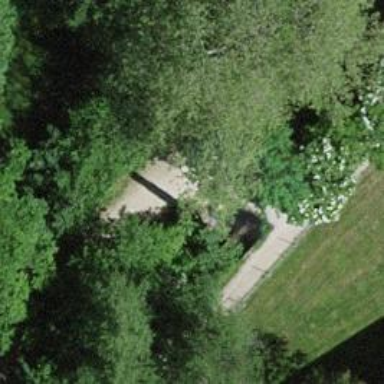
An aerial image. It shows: Footway bridge.